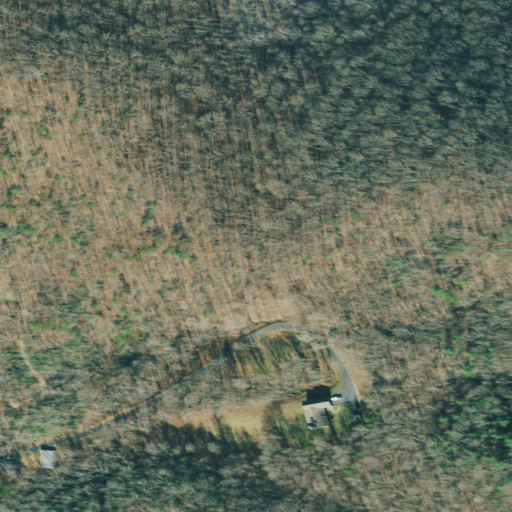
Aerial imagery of gap in Georgia named Rhodes Gap containing deciduous forest, mixed forest, and open development